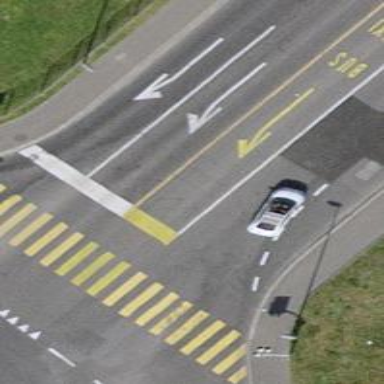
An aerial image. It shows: Road with traffic signals.